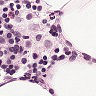
Metastatic tissue present: no